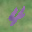
Label: 4